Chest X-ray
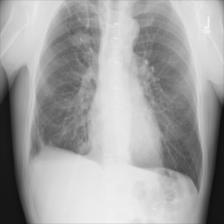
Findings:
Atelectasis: negative
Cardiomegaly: negative
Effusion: positive
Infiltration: negative
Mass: negative
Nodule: negative
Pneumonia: negative
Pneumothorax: negative
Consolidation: negative
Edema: negative
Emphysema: negative
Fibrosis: negative
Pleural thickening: negative
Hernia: negative